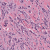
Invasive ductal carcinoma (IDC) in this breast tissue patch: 1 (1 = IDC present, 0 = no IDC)